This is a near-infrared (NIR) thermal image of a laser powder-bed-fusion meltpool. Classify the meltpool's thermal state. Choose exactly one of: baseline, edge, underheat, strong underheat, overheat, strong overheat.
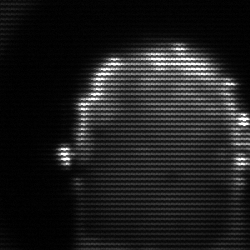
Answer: baseline